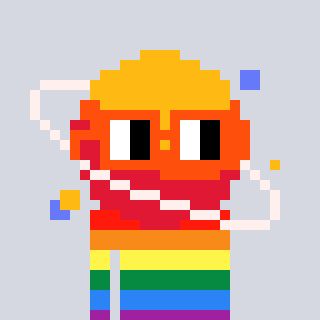
a pixel art character with square orange glasses, a saturn-shaped head and a grayscale-colored body on a cool background